考虑这样的等腰三角形：它的三个顶点都在椭圆 \(C: \dfrac{x^2}{2024} + y^2 = 1\) 上，且其中至少有两个顶点为椭圆 \(C\) 的顶点，这样的等腰三角形有 \underline{\ \ \ \ \ } 个。
【解答】
【答案】\(\boldsymbol{24}\)

【详解】不妨设 \(A_1(-\sqrt{2024},0)\)，\(B_2(0,1)\)。

先讨论三角形有两个顶点为椭圆的顶点的情况：

如图 1，连接 \(A_1B_2\)，当 \(A_1B_2\) 为等腰三角形的底时，
作 \(A_1B_2\) 的垂直平分线交椭圆于 \(P,Q\) 两点，







连接 \(QA_1,QB_2,PA_1,PB_2\)，则 \(\triangle QA_1B_2,\triangle PA_1B_2\) 为等腰三角形，满足题意，
同理当 \(A_1B_1,A_2B_1,A_2B_1\) 为等腰三角形的底时，
也可以各作出 2 个满足要求的等腰三角形，共有 8 个；

如图 2，当 \(A_1B_2\) 为等腰三角形的腰时，以 \(B_2\) 为圆心，\(A_1B_2\) 为半径作圆，
则圆的方程为 \(x^2 + (y-1)^2 = 2025\)，

联立
\[
\begin{cases}
x^2 + (y-1)^2 = 2025, \\
\dfrac{x^2}{2024} + y^2 = 1
\end{cases}
\]

解得
\[
\begin{cases}
x = -\sqrt{2024} \\
y = 0
\end{cases}
\quad
\begin{cases}
x = -\sqrt{2024} \\
y = 0
\end{cases}
\quad
\begin{cases}
x = \dfrac{90\sqrt{1022626}}{2023} \\
y = -\dfrac{2}{2023}
\end{cases}
\quad
\begin{cases}
x = -\dfrac{90\sqrt{1022626}}{2023} \\
y = -\dfrac{2}{2023}
\end{cases}
\]

即圆与椭圆相交于点 \(A_1,A_1,N,M\)，连接 \(MA_1,NA_1,MB_2,NB_2\)，
其中 \(\triangle MA_1B_2,\triangle NA_1B_2\) 满足要求，\(\triangle A_1A_2B_2\) 三个顶点均为椭圆顶点，不合题意，
同理当 \(A_1B_1,A_2B_1,A_2B_2\) 为等腰三角形的腰时，
也可以各作出 2 个满足要求的等腰三角形，共有 8 个；

如图 3，以 \(B_2\) 为圆心，\(B_1B_2\) 为半径作圆，则圆的方程为 \(x^2 + (y-1)^2 = 4\)，

联立
\[
\begin{cases}
x^2 + (y-1)^2 = 4, \\
\dfrac{x^2}{2024} + y^2 = 1
\end{cases}
\]

解得
\[
\begin{cases}
x = 0 \\
y = -1
\end{cases}
\quad
\begin{cases}
x = \sqrt{\dfrac{6071}{2023}} \\
y = \dfrac{2021}{2023}
\end{cases}
\quad
\begin{cases}
x = -\sqrt{\dfrac{6071}{2023}} \\
y = \dfrac{2021}{2023}
\end{cases},
\]

此时圆与椭圆相交于点 \(B_1,S,T\)，
连接 \(SB_1,SB_2,TB_1,TB_2\)，此时 \(\triangle SB_1B_2,\triangle TB_1B_2\) 为等腰三角形，满足题意，共有 2 个，







如图 4，以 \(B_1\) 为圆心，\(B_1B_2\) 为半径作圆，此时圆与椭圆相交于点 \(B_2,U,V\)，
连接 \(UB_1,UB_2,VB_1,VB_2\)，
此时 \(\triangle UB_1B_2,\triangle VB_1B_2\) 为等腰三角形，满足题意，共有 2 个，

由椭圆性质可知，\(A_1A_2\) 为椭圆中的最长弦，
所以不能作为等腰三角形的腰，而作为底时，
刚好等腰三角形的顶点为上顶点或下顶点，不合要求，

最后再算 3 个顶点都在椭圆顶点的情况，易知这样的等腰三角形有 4 个，

综上：满足要求的等腰三角形个数为 \(8+8+2+2+4=24\)，
故答案为：\(\boldsymbol{24}\)。
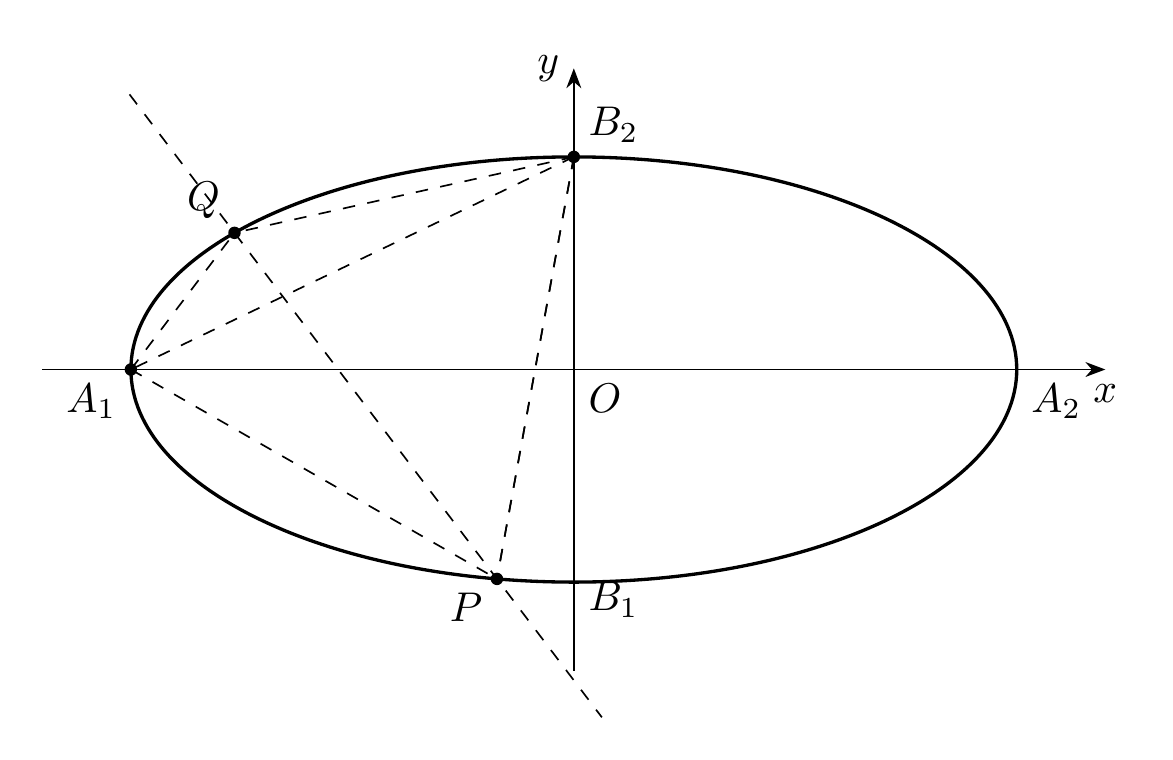
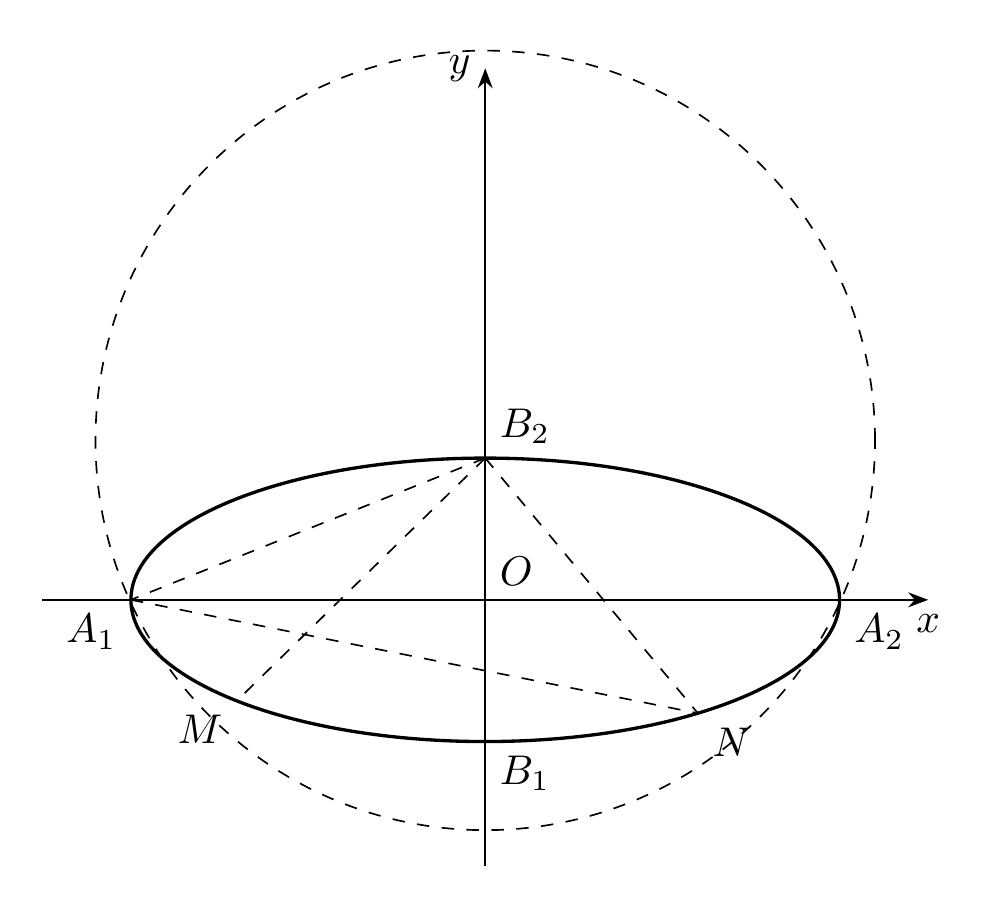
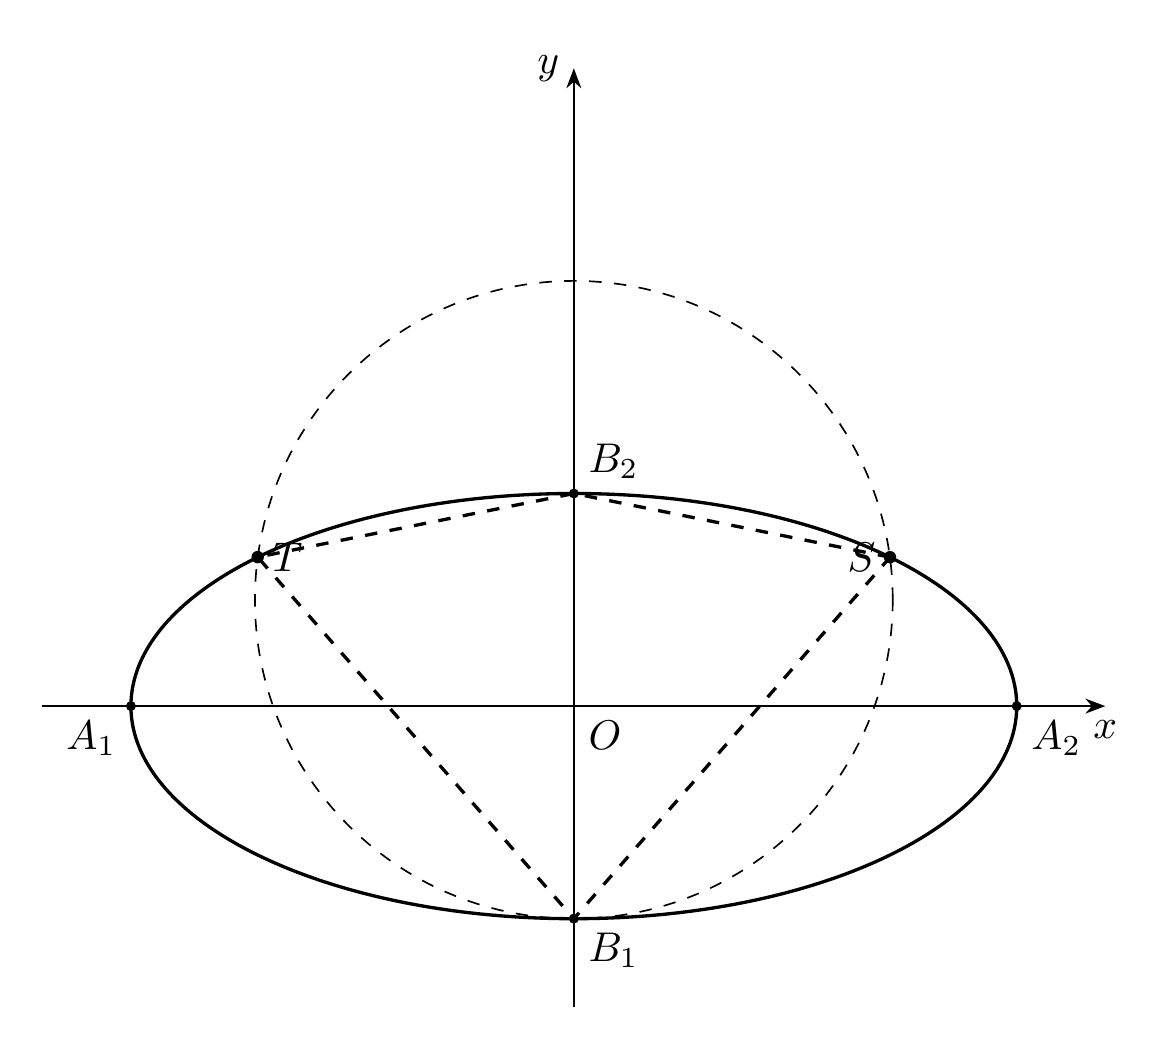
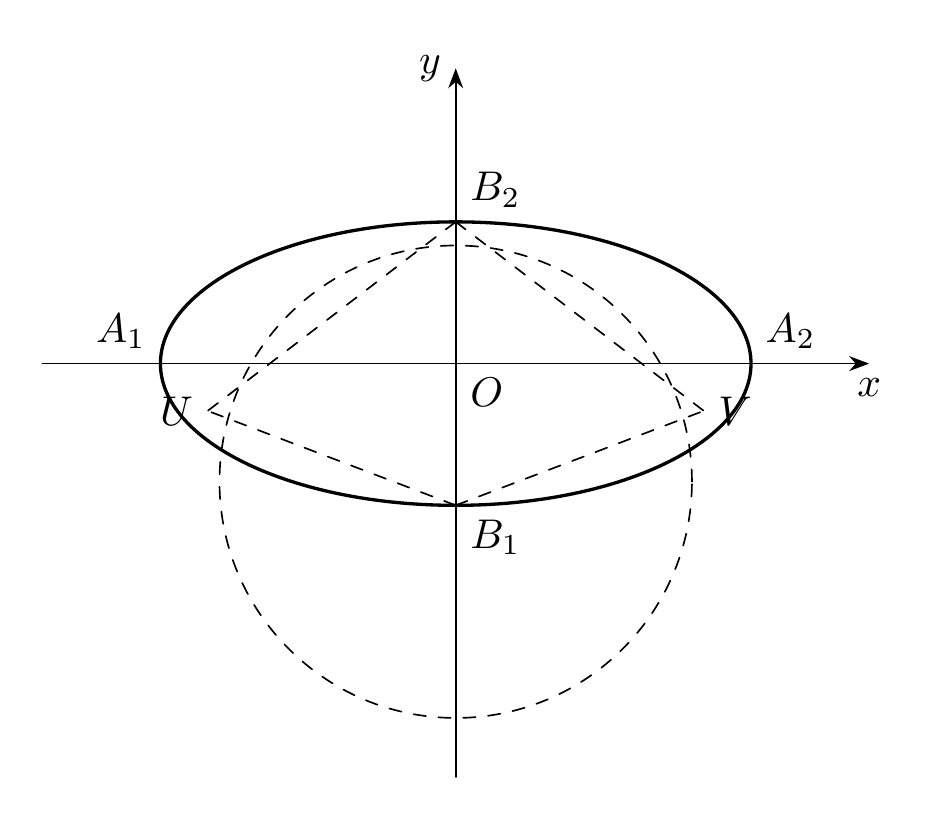